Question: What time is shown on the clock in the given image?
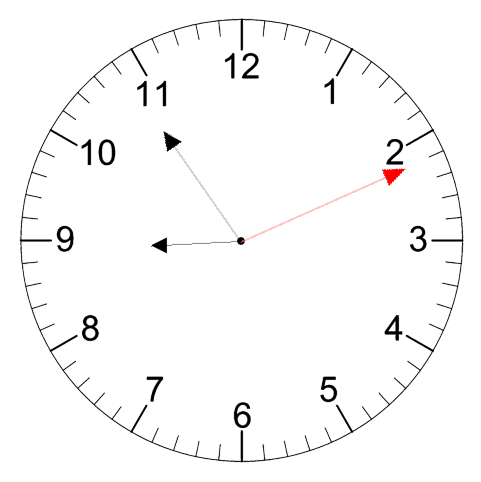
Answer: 08:54:11